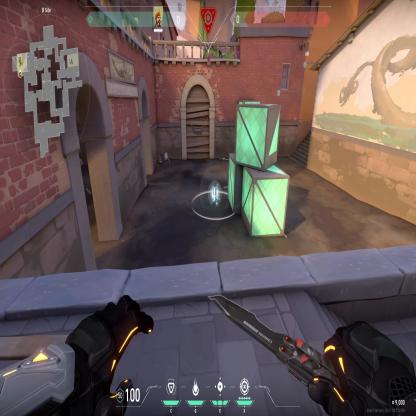
Label: planted spike